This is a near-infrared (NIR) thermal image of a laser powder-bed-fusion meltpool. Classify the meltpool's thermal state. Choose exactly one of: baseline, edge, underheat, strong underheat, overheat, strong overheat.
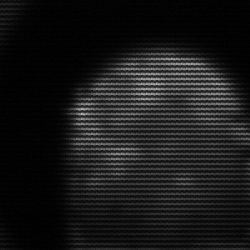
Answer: edge